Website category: university
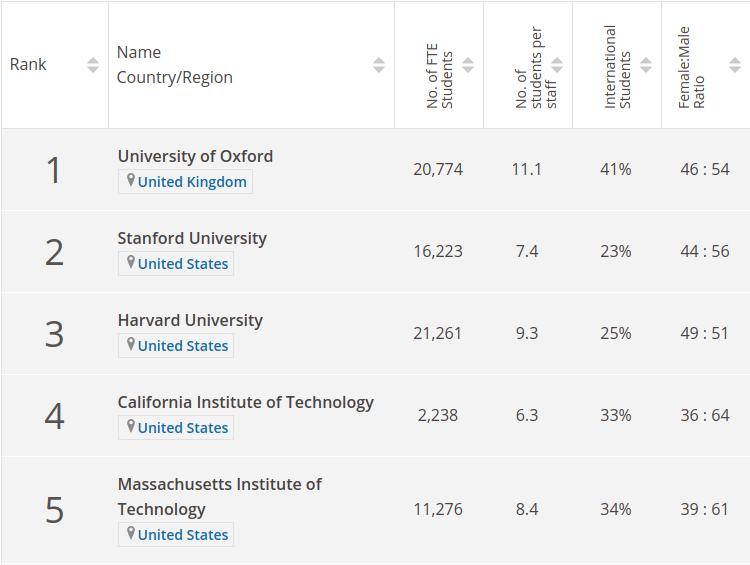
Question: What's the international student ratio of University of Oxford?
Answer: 41%

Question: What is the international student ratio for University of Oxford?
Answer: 41%

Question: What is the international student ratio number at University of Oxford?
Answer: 41%

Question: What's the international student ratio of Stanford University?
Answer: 23%

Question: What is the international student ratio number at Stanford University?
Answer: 23%

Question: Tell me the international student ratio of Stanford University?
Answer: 23%

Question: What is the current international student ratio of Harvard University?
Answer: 25%

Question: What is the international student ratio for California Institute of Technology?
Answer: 33%

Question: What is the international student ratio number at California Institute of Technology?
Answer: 33%

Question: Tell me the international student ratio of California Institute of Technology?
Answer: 33%

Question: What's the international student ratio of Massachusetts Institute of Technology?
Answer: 34%

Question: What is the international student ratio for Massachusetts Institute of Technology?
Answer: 34%

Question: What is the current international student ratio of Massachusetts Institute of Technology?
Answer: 34%

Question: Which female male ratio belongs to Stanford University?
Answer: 44 : 56

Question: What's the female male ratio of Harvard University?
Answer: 49 : 51

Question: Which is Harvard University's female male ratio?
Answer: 49 : 51

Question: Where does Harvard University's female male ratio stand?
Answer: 49 : 51

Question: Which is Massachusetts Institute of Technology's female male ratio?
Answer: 39 : 61

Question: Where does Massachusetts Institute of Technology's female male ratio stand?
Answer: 39 : 61

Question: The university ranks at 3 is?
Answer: Harvard University

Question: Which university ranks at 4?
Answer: California Institute of Technology

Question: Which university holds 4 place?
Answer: California Institute of Technology

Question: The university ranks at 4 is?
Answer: California Institute of Technology

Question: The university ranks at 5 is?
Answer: Massachusetts Institute of Technology

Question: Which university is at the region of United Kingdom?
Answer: University of Oxford

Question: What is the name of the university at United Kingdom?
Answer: University of Oxford

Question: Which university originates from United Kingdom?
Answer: University of Oxford

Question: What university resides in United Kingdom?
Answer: University of Oxford

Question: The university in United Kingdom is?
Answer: University of Oxford

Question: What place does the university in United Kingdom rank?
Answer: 1

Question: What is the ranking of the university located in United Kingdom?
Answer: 1

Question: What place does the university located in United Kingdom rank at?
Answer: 1

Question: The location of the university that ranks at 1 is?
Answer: United Kingdom

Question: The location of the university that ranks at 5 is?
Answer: United States